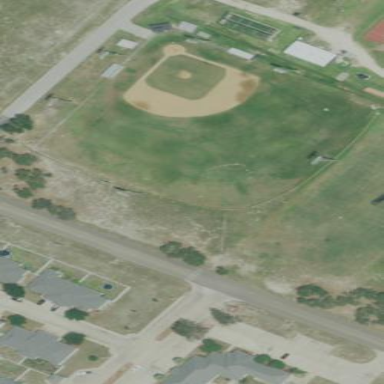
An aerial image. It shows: Baseball pitch for leisure land activities.